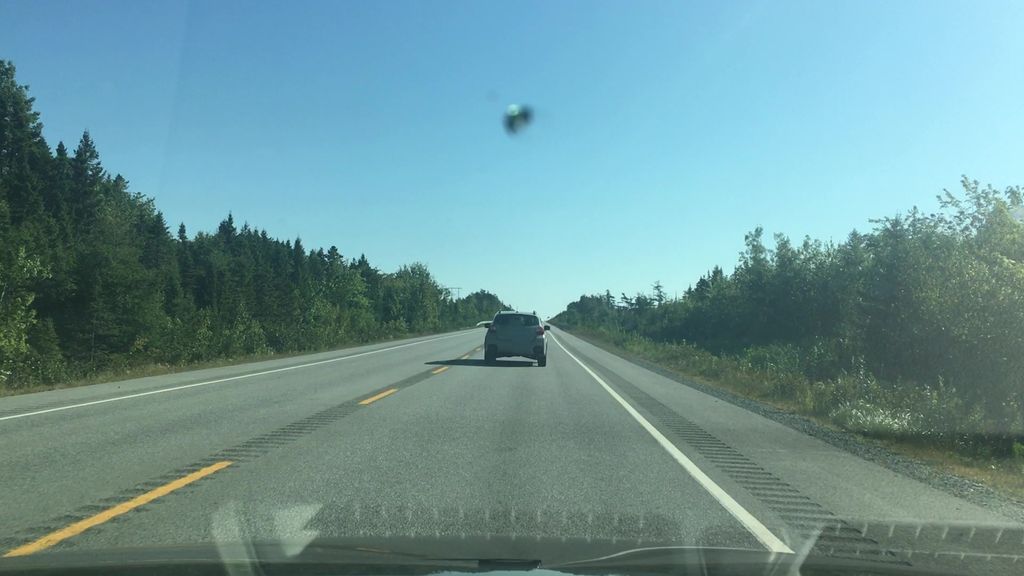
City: halifax